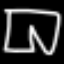
Label: pants